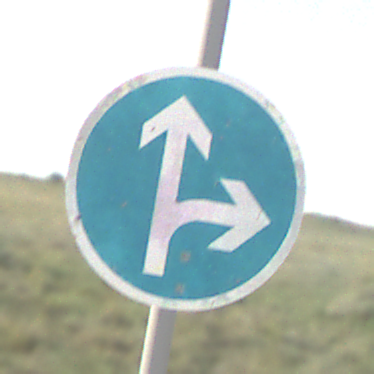
Verkehrszeichen: VorgeschriebeneFahrtrichtungGeradeausOderRechts
Umgebung: Outdoor, Nature
Tageszeit: Night
Wetter: Clear
Licht: Natural
Jahreszeit: NotSpecified
Kontrast: HighContrast